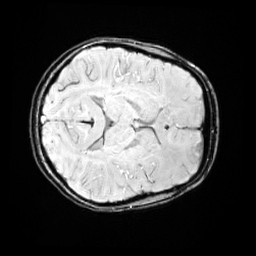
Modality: SWI
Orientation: axial
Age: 10
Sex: female
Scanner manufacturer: siemens
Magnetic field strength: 3 T
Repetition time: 0.027 s
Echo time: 0.02 s